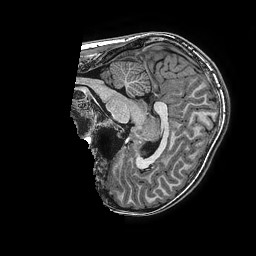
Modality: T1w
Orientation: sagittal
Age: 12
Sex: male
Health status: ill
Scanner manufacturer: ge
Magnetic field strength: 3 T
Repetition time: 0.0077 s
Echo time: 0.003436 s